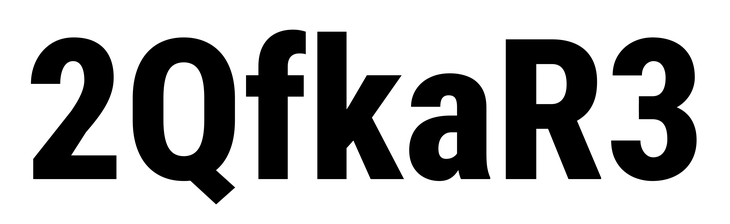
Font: Roboto_Condensed_ExtraBold